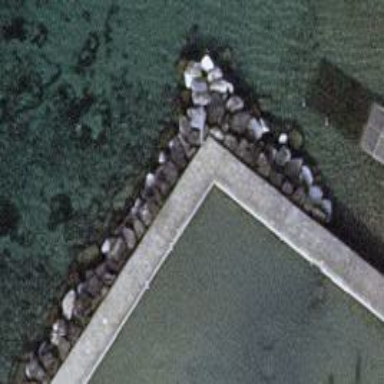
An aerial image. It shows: Breakwater structure.